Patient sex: M
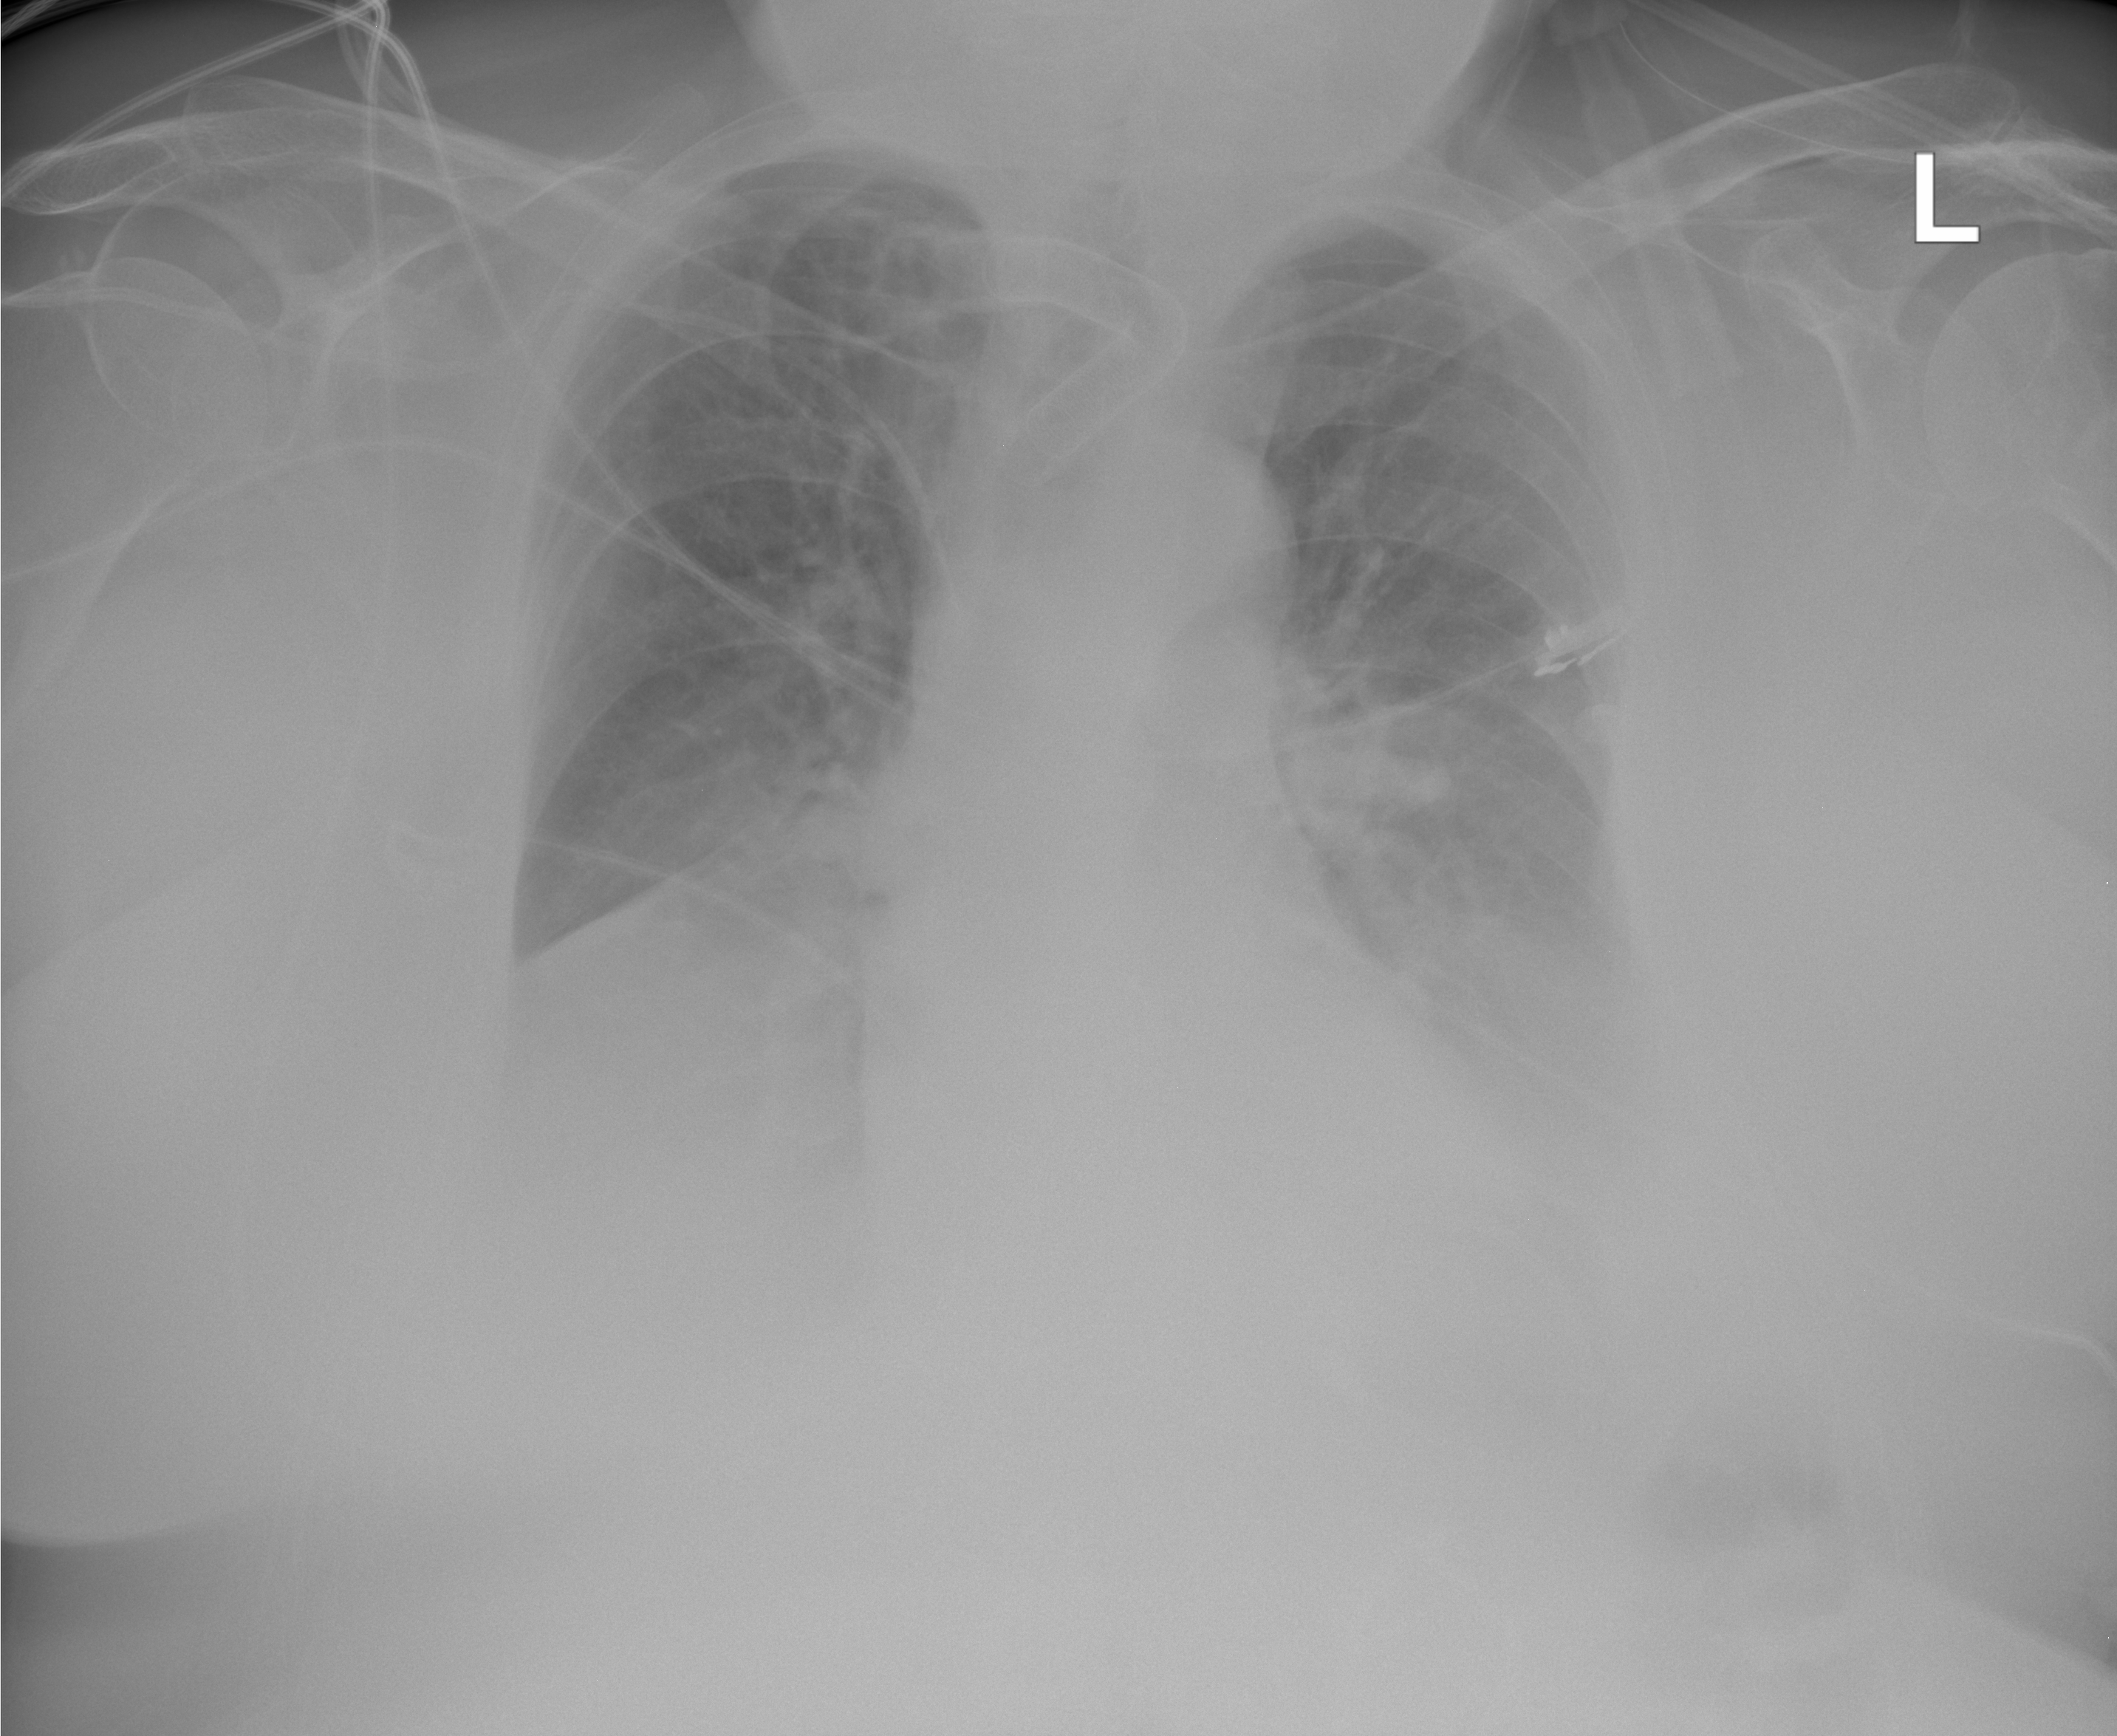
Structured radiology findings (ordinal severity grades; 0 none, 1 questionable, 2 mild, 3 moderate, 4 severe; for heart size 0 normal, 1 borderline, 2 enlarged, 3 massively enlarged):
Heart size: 2
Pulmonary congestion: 2
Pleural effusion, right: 3
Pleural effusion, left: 2
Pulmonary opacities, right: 2
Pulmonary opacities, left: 2
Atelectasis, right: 3
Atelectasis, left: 2